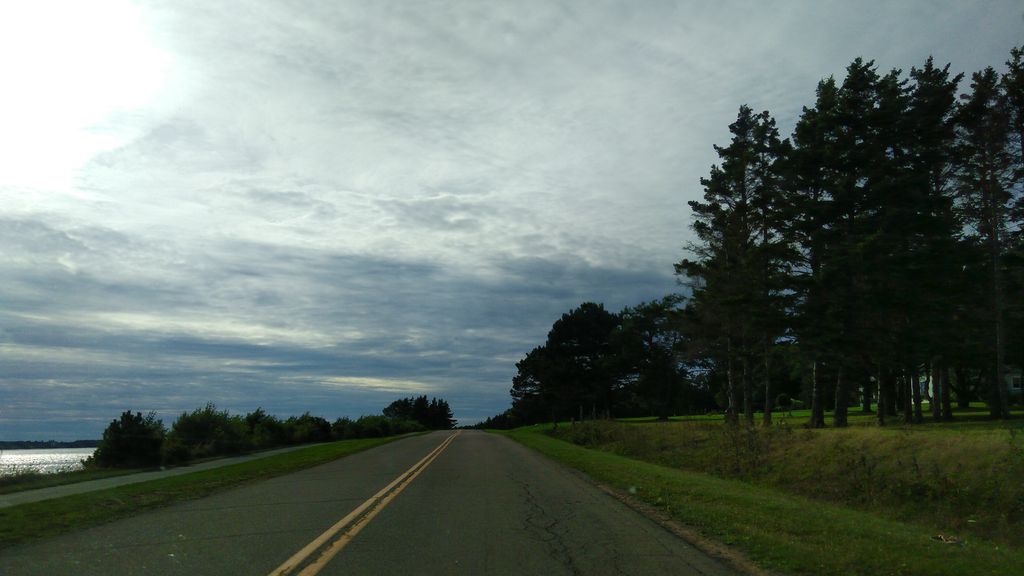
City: charlottetown